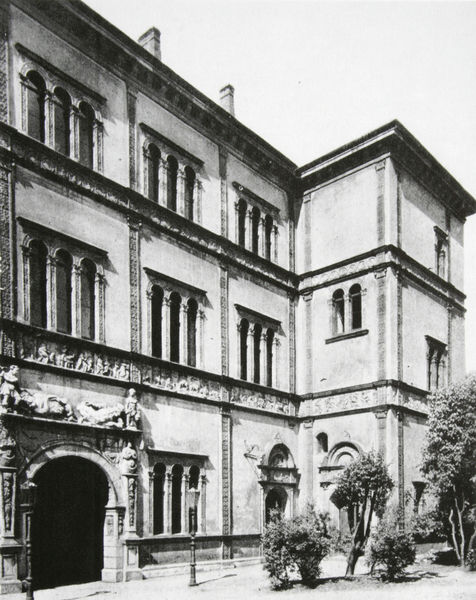
Titel: Hoffassade
Standort: Wismar
Institution: Fürstenhof
Schlagwörter: himmel, weiß, bäume, fenster, grau, laterne, laternen, schwarz, strasse, säulen, tür, dach, gebäude, haus, weg, architektur, band, strauch, büsche, sträucher, pflanzen, front, kamine, schornstein, relief, bogen, fassade, schornsteine, pilaster, figuren, ornamente, durchgang, tor, foto, fotografie, eingang, palast, torbogen, schwarzweiss, photo, fries, portal, villa, öffnung, gesims, simse, rundbögen, etagen, fotographie, geschoss, doppelfenster, biforen, triforen, bäumes, supraporta, bä#ume